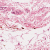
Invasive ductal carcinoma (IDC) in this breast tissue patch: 0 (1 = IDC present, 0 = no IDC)